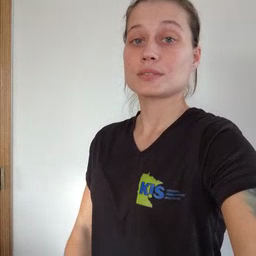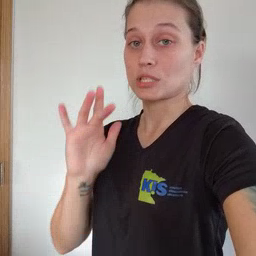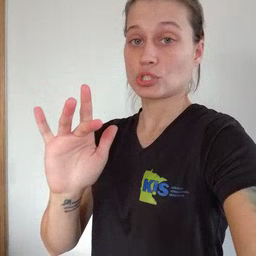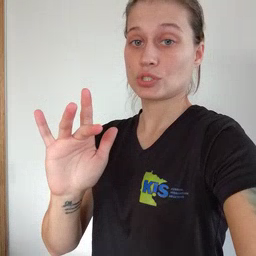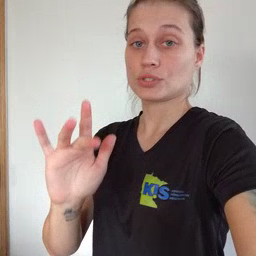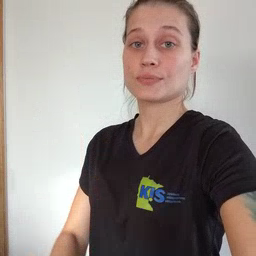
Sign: touch